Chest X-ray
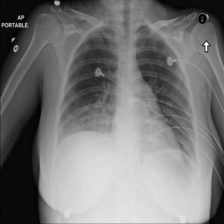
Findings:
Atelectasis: negative
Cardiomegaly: negative
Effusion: negative
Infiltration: positive
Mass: negative
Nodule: negative
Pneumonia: negative
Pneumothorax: negative
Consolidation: negative
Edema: negative
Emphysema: negative
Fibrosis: negative
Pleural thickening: negative
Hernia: negative